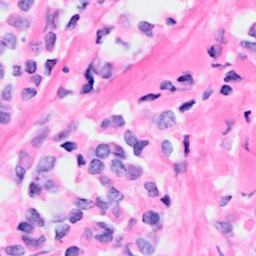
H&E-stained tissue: Breast